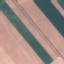
Land use / land cover: AnnualCrop